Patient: sex F, age 26
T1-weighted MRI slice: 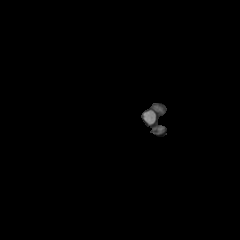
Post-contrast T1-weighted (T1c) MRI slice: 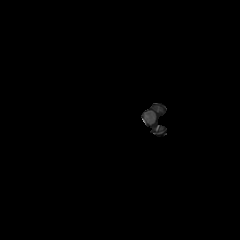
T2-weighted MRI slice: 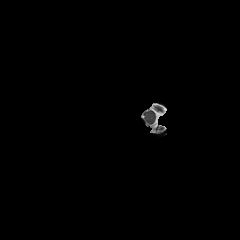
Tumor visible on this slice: no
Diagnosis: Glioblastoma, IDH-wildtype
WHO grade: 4